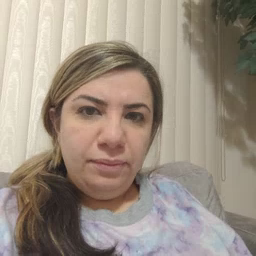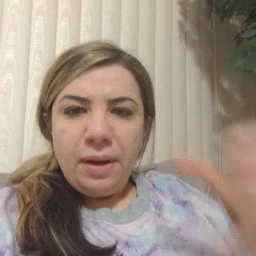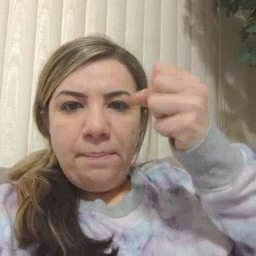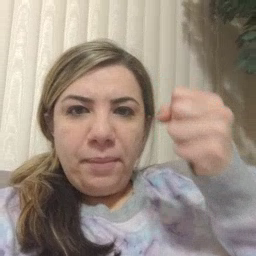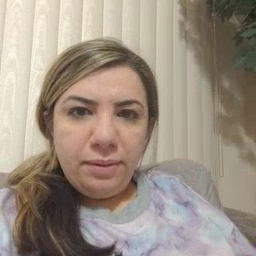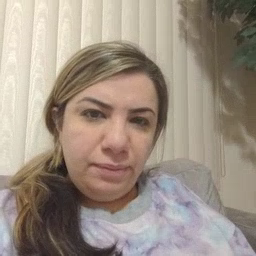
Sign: milk